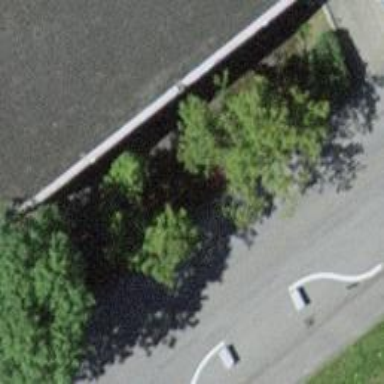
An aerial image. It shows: Kerb barrier.